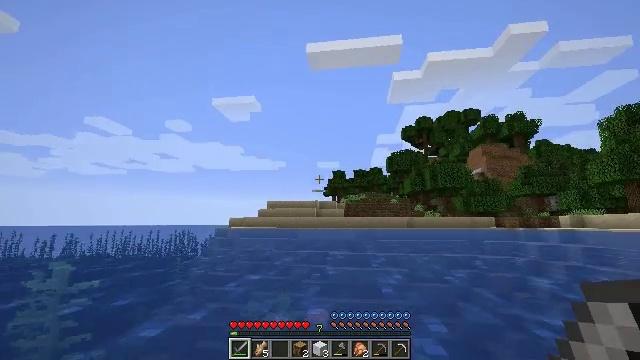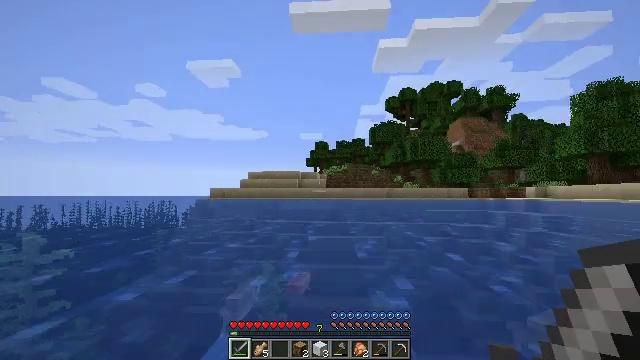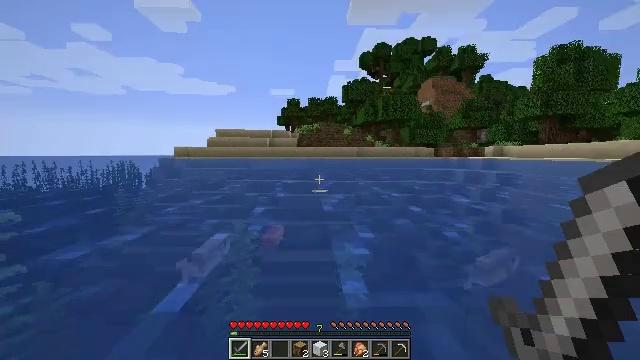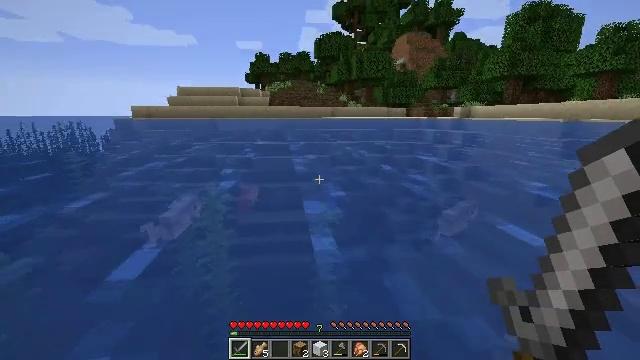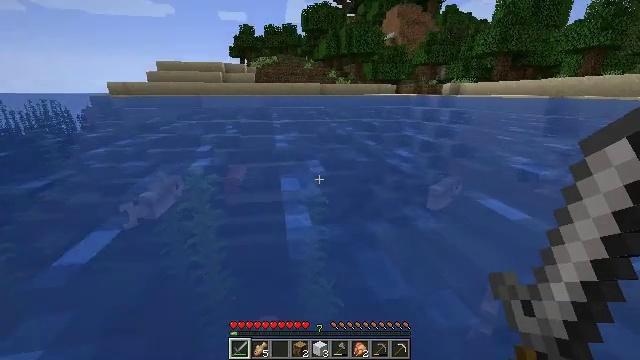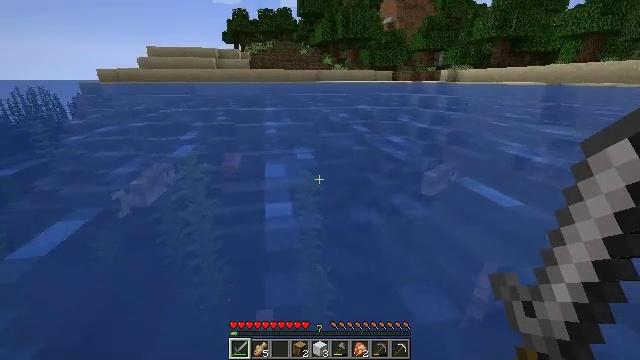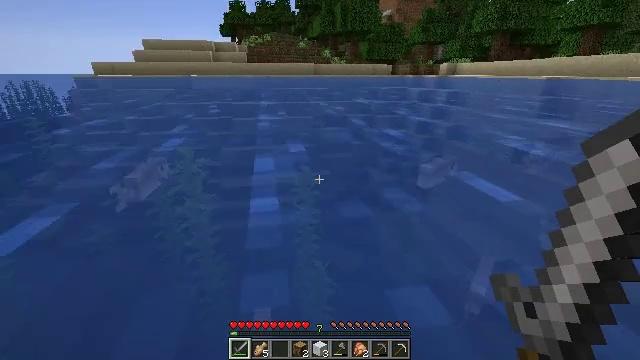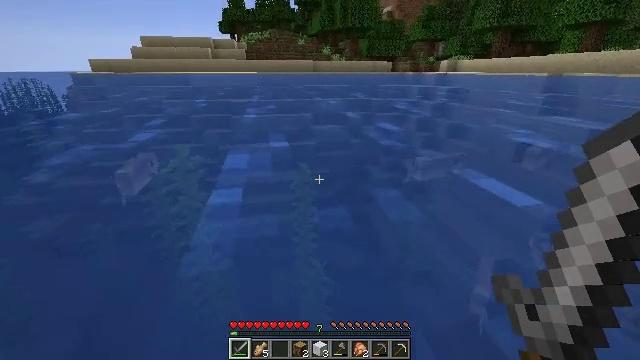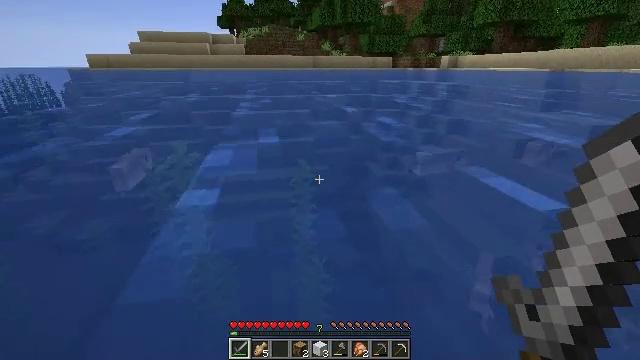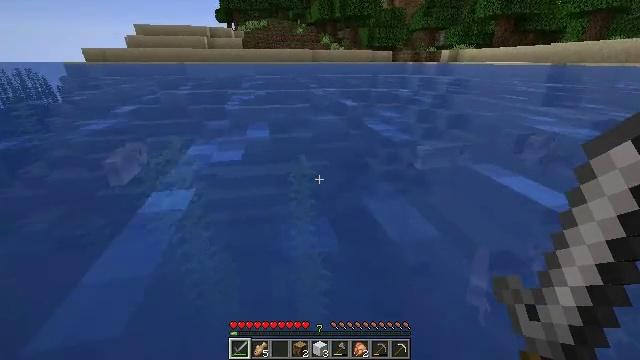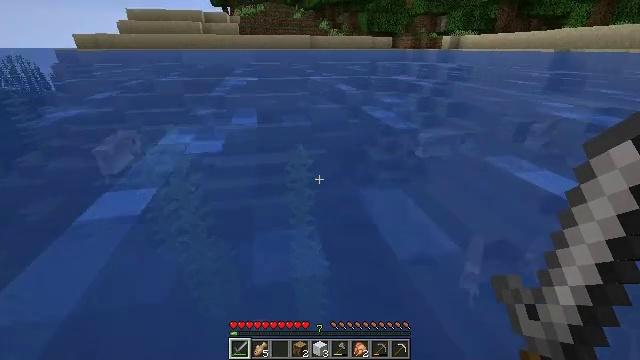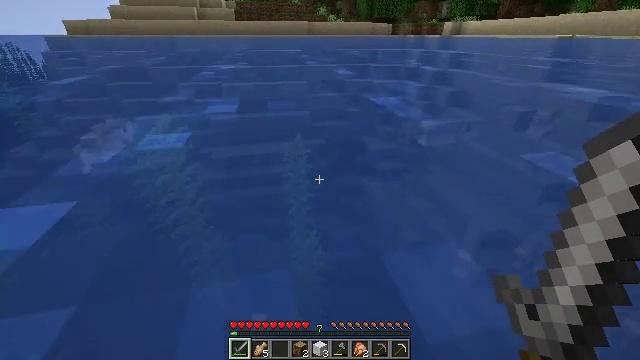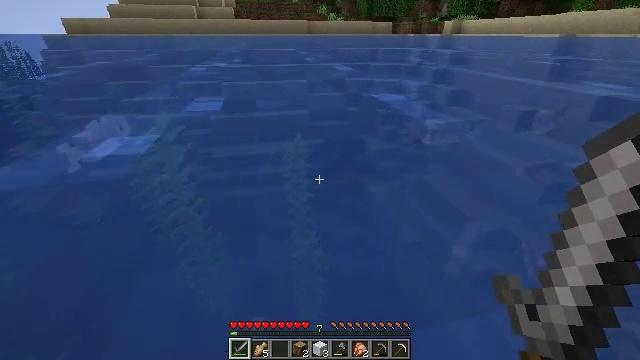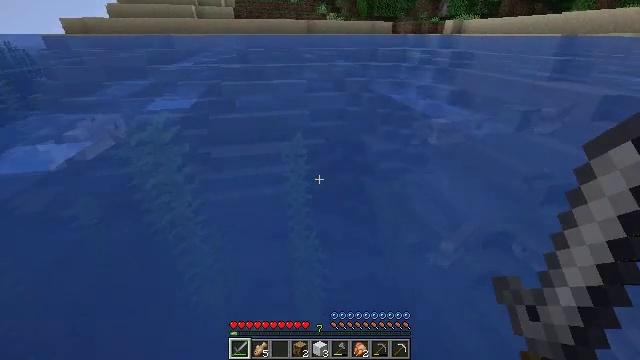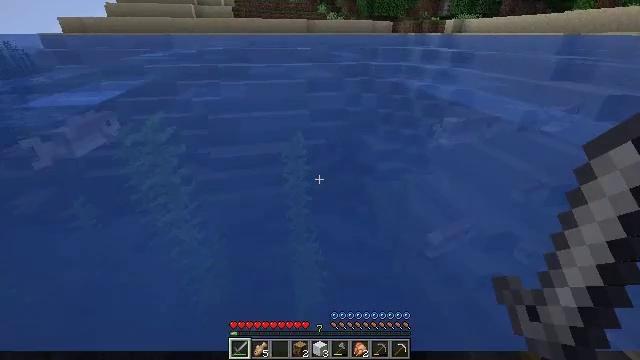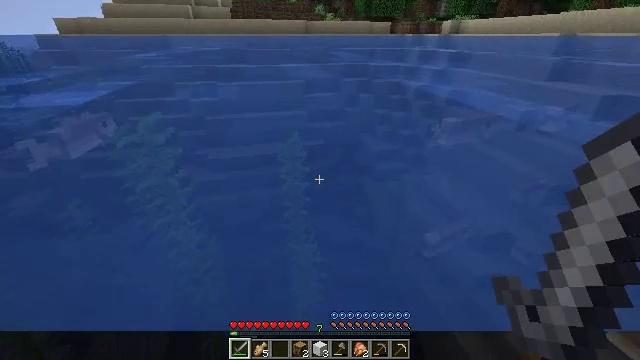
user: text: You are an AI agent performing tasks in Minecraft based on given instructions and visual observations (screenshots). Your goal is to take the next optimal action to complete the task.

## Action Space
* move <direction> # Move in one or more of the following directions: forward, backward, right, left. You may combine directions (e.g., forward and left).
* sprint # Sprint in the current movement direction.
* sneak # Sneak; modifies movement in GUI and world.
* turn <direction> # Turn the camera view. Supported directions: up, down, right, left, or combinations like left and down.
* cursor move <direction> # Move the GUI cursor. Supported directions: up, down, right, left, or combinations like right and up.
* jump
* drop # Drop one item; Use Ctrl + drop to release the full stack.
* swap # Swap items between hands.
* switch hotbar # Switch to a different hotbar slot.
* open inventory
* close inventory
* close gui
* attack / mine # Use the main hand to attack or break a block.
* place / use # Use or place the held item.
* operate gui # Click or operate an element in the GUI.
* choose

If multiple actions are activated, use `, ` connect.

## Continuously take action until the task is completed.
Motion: motion action
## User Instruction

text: Kill mobs in water.
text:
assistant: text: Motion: turn right and down
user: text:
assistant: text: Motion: move forward, turn right and down
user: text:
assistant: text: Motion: move forward, turn right and down
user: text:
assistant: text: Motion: move forward, turn right and down
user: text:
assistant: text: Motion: move forward, turn down
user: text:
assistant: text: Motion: move forward, turn down
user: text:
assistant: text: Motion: move forward
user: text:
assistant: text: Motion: move forward
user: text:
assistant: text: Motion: move forward, turn down
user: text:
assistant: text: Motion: move forward, turn down
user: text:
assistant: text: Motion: move forward, turn down
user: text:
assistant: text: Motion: move forward
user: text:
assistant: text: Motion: move forward
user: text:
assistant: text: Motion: move forward
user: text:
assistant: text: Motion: move forward
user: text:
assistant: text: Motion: move forward, turn right and up
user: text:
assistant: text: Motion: move forward, turn right and up
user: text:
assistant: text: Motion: move forward, turn right and up
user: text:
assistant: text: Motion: move forward, turn right and up
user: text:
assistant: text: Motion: move forward, turn right and up
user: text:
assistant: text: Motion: move forward, turn right and up
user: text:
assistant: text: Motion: move forward, turn right and up
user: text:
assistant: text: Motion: move forward
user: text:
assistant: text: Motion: move forward
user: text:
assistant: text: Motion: move forward
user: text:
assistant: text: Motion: move forward, turn right and up
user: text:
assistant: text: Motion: move forward, turn right and up
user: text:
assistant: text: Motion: move forward, turn right and up
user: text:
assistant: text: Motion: move forward, attack / mine
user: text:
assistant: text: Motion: move forward, attack / mine